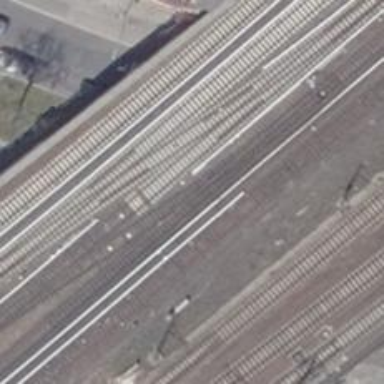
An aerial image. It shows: Bridge over yard used by light rail system. The railway is electrified at the bottom level.